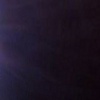
Label: space